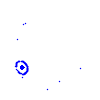
Particle: electron